Question: I have to parse data from xml.this is my xml- or its url is: <URL>
'''
<Cat_Name>News for the day</Cat_Name>
<Cat_Desc>
<div style="text-align: center;"><span class="Apple-style-span" style="font-weight: normal; font-size: medium; "><img src="http://mobileecommerce.site247365.com/admin/assetmanager/images/gns_header.jpg" alt="" align="middle" border="1px" height="90" width="550"></span></div><span class="Apple-style-span" style="color: rgb(105, 105, 105); font-family: Verdana; font-size: 13px; font-weight: normal; "><br><div style="text-align: center;">Yes we are coming at E & I? Are you?</div></span><br><h1 style="font-weight: bold; "><span style="font-family: Verdana; font-size: 14pt; ">News for the day...</span></h1><span style="color: rgb(105, 105, 105); "><span style="font-family: Tahoma; font-size: 10pt; ">Template Mobile Sites for IC: <a href="http://icmobilesite.vidushiinfotech.net/">http://icmobilesite.vidushiinfotech.net/</a></span><br><span class="Apple-style-span" style="font-family: Tahoma; font-size: 13px; color: rgb(105, 105, 105); ">Promotional valid till 30 Sept 2011: MOBILE WEBSITE (Base Product Mobile CMS) for JUST $159<br></span></span><br><span style="font-family: Tahoma; font-size: 10pt; color: rgb(105, 105, 105); ">Mobile Template link: </span><a href="http://newsletter.vidushiinfotech.net/Mobilesite/"><span class="Apple-style-span" style="font-size: 15px; font-family: Calibri, sans-serif; color: rgb(105, 105, 105); ">http://newsletter.vidushiinfotech.net/Mobilesite/</span><br></a><span style="font-size: 10pt; font-family: Tahoma; "><span style="font-size: 10pt; "><br><span style="color: rgb(105, 105, 105); ">With the promotion on Business Edge and eFusion still running successful in e market place - $ 499</span><br><span style="color: rgb(105, 105, 105); ">Check out some of the latest site launch on: </span><br><br><span style="color: rgb(105, 105, 105); font-weight: bold; ">http://www.randallcontracting.co.uk/Pages/Default.aspx </span><br><br><span style="color: rgb(105, 105, 105); font-size: 10pt; "><span style="font-weight: bold; ">Category</span>: Building & Construction</span><br></span><br></span><div style="color: rgb(105, 105, 105); text-align: left; "><span style="font-size: 10pt; font-family: Tahoma; ">Description: WELCOME TO RANDALL CONTRACTING Randall Contracting is a family-run contracting SME which has been servicing London and the South East since 1956. Working closely with our Clients and external Design Consultants, we place great emphasis on a safe, positive, practical and common sense approach to our projects. Our delivery methods have resulted in an extensive volume of repeat business from both Private and Public Sectors. Safety and Environmental concerns are a high priority on all our contracts and we continually strive to source innovative working methods and solutions. Our equipment is regularly updated and maintained to ensure minimal environmental impact.</span><br><br></div><span style="color: rgb(105, 105, 105); font-weight: bold; font-family: Tahoma; "><span style="font-size: 10pt; "><br></span></span><br>
</Cat_Desc>
'''
i added one snap for first cat_name.Any way to uploaded whole cat_description in webview or any other view in android or i need to parse one by one and display one by one.

this image has tag data
any help would be appreciated.Thanks In Advance
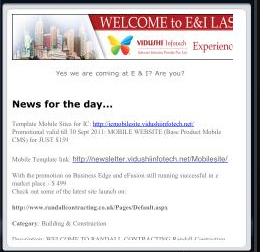
Answer: Well Guys i got the Answer that is , we just have to save to the in an and then pass that string to the WebView. It will show all your data. Its is because so when we pass them our HTML string in XML format.. It Understands and display our content as its is we wanted.